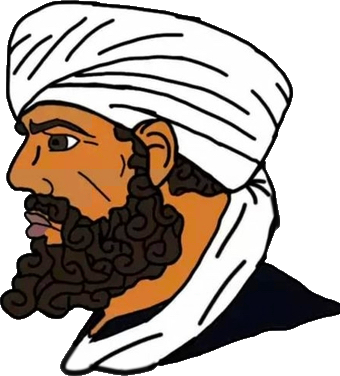
Label: 4_Yes_Chad